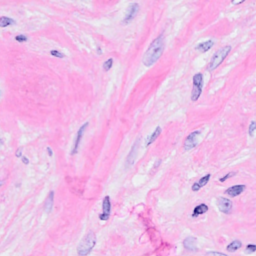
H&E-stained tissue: Breast